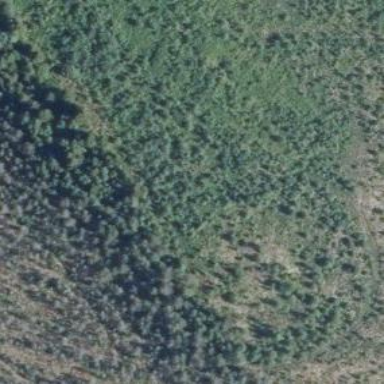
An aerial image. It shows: Needle-leaved woodland.